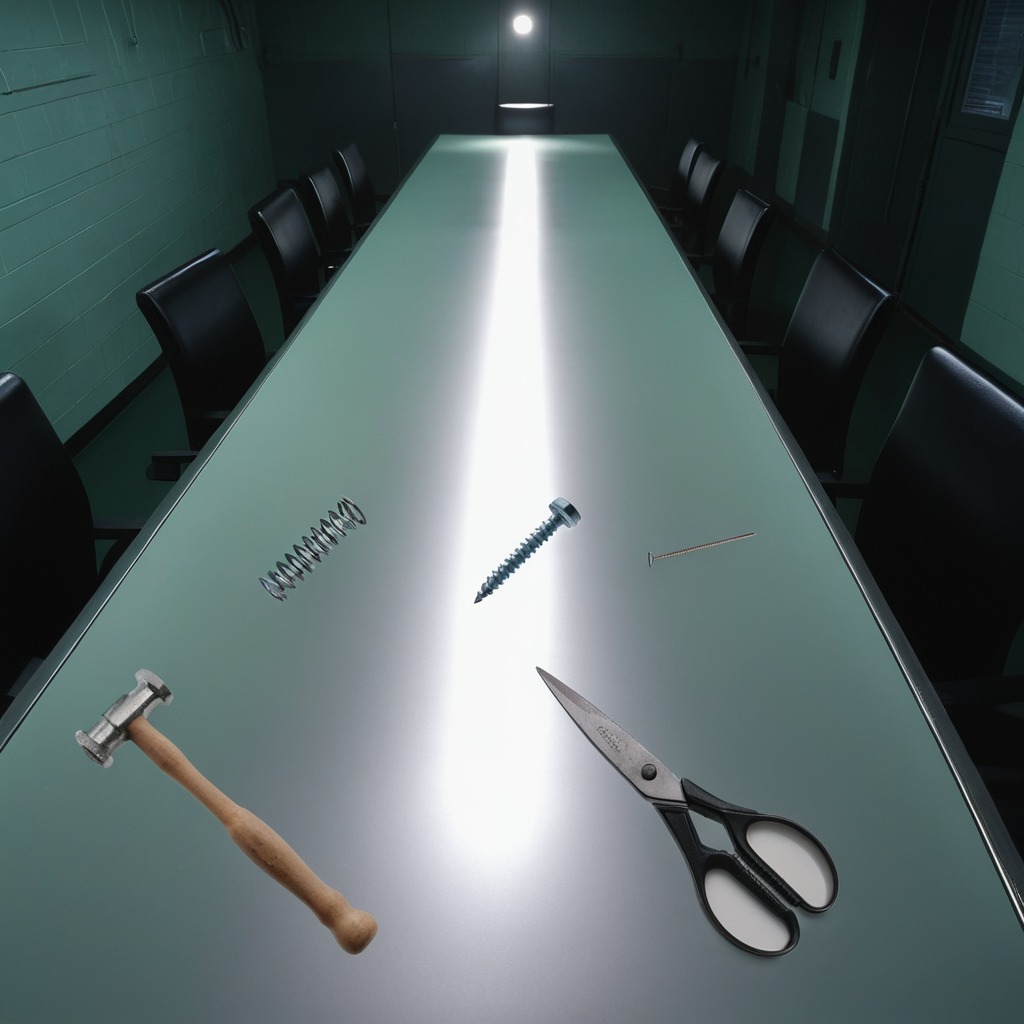
A metal machine screw, an iron nail, a hammer, a coiled metal spring, and a pair of scissors are lying on the clean empty table in a railway signal maintenance room.